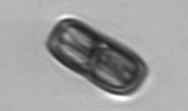
Label: Ephemera